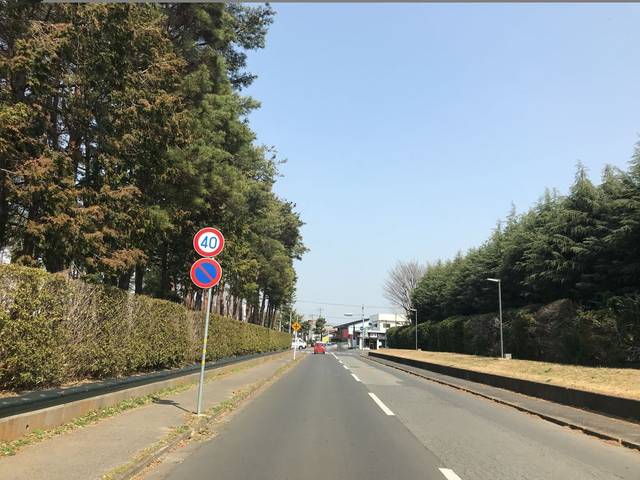
Region: Japan
Coordinates: 36.127, 140.092